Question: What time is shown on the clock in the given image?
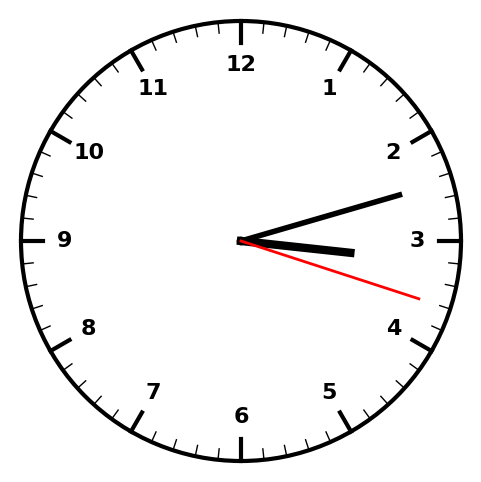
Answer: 03:12:18